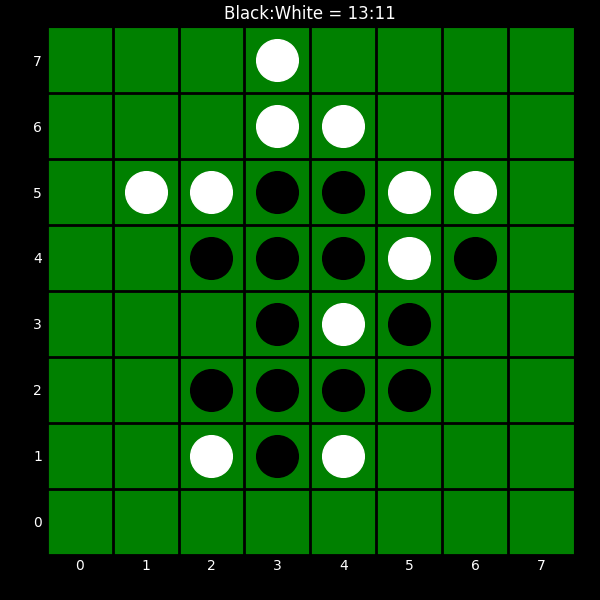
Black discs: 13
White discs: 11